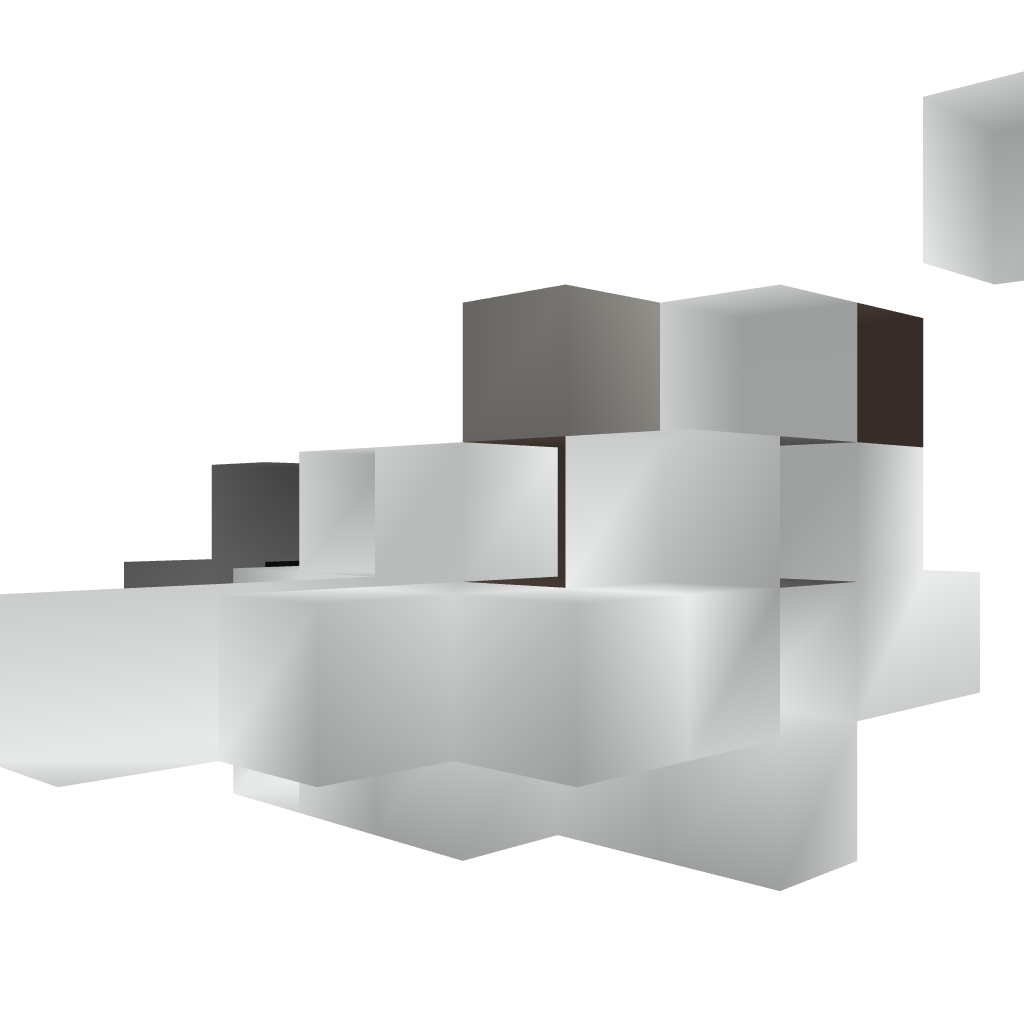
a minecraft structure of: Fighter Kn 121 NF